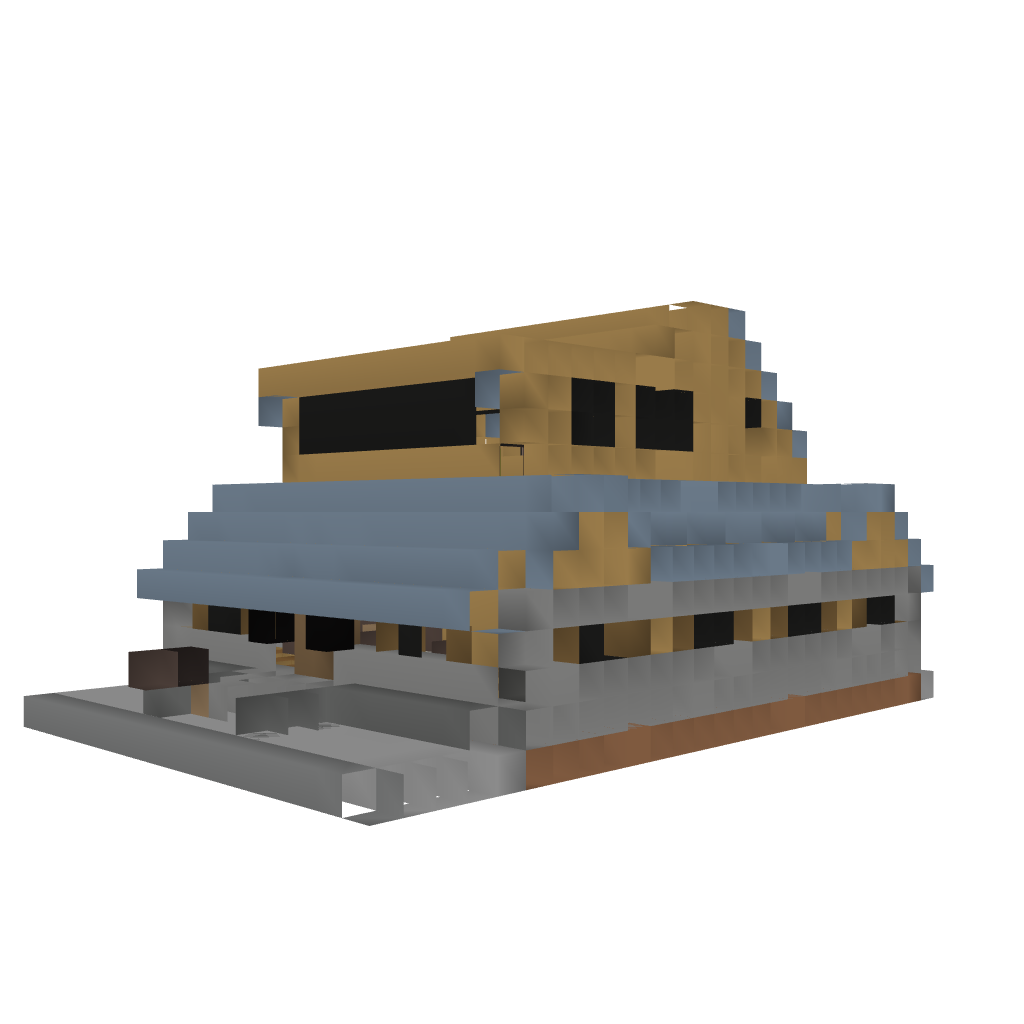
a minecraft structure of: Guadalia's House